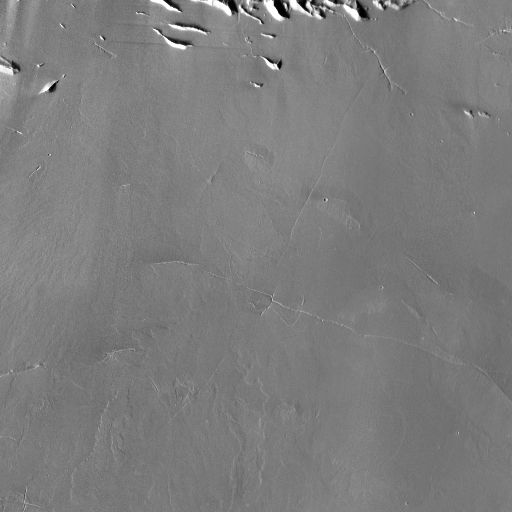
Crater classes present: Background, Other